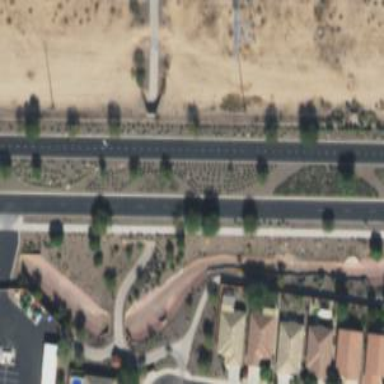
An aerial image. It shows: Pathway designated as golf cartpath with tunnel passage.